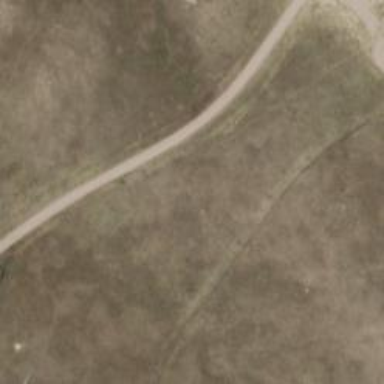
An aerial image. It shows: Road leading to wind farm area designated for service vehicles.